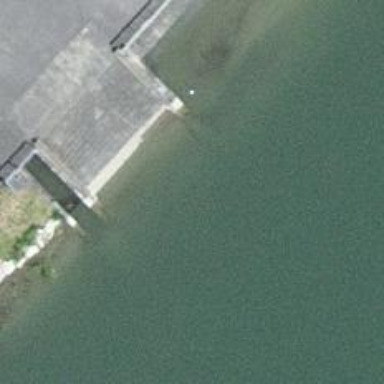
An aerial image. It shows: Slipway on concrete surface in leisure land.